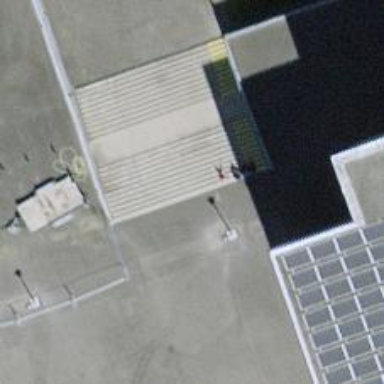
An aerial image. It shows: Set of concrete steps.